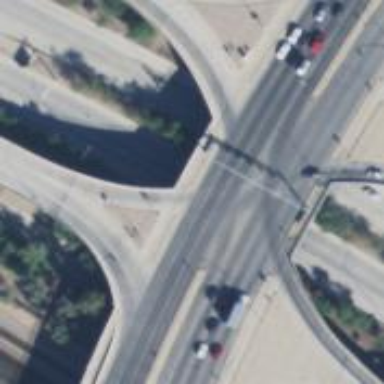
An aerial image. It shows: Trunk_link highway on bridge.